Question: Help... I've got brain-freeze. I'm a reasonably accomplished jQuery fiddler and usually I can piece together what I need from the API docs/examples/existing SO questions, but I can't seem to manage it this time round.
Hopefully I don't get down-voted too much for this embarrassing question.
I have a table currently with as few as 1 and up to - essentially - limitless possible rows within it. What I need to do is for each '<tr>' row, is have another '<tr>' below it that defaults to 'display: none;'. So far, so good.

At the end of each row is a dropdown select box with several options, as per the above.
What I want to achieve is attaching a jQuery handler to these dropdowns and, if the value 'Partial Accept' is selected, I want to unhide ('.show()') the hidden '<tr>' as it will contain a few additional input fields to identify how many are being accepted, and why the remainder have been rejected (e.g. 'to follow', or 'damaged', and so on).
what's the best way to achieve this dynamically? I've got as far as it involving '.next()' somewhere along the line, if I attach the jQuery handler to a class and the dropdowns all being of that class? But I can't work out how to fit it all together.
- I was wondering if some kind soul would take pity on this worn-out programmer and give an example of how you'd achieve it, given the above description and screenshot?
Thank you all in advance for your insights. ~~Lee
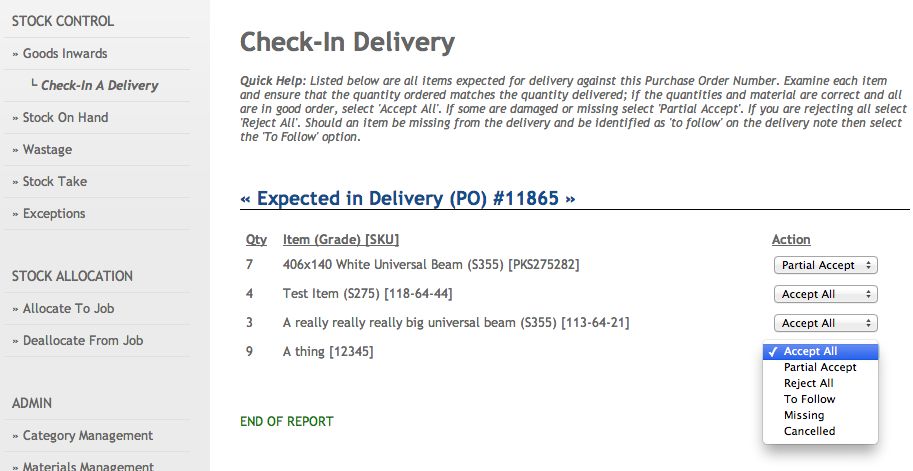
Answer: From whatever I understood of the question - You want to toggle the 'next row' of 'parent tr', if the dropdown value is 'Something'.
Try this -
'''
$(".dropdownClass").change(function() {
if($(this).val() == "Something") {
$(this).closest("tr").next("tr").show();
} else {
$(this).closest("tr").next("tr").hide();
}
});
'''
Untested, but you get the sense...
Edit:
Changed 'parent("tr")' to 'closest("tr")'